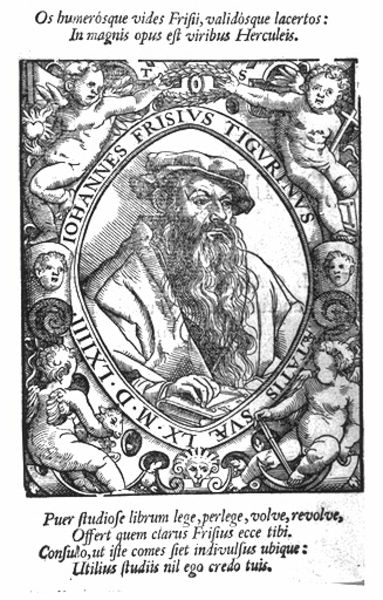
Titel: Bildnis des Johannes Fries
Künstler: Tobias Stimmer
Institution: (Seriendruck)
Schlagwörter: flügel, hand, mann, weiß, frisur, hut, profil, schwarz, zeichnung, ornament, bart, kappe, mütze, falten, gesicht, johannes, rahmen, vollbart, bild, bildnis, portrait, porträt, sonne, gewand, mantel, kind, brustbild, locken, fliegen, oval, rund, engel, holzschnitt, schrift, papier, grafik, graphik, baby, figuren, hat, men, people, kartusche, nose, robe, ernst, inschrift, datum, zahlen, name, schild, lamm, schaf, buch, kreuz, druck, druckgraphik, radierung, stich, kupfer, seite, schwarzweiß, text, buchstaben, schriftsteller, kranz, namen, wissenschaftler, buchdruck, umschlag, wappen, barett, halbprofil, halbporträt, angels, man, mittelalter, religiös, heiliger, eyes, herz, löwe, anker, schnecke, drawing, putten, kupferstich, black and white, putti, beard, cross, writing, wings, abbildung, friese, cape, latein, lateinisch, umschrift, reformation, book, seriendruck, lcoken, bard, boys, potrait, words, obal, latien, iohannes, frisius, johannes frisuiu tigurinus, johannes frisius tigurinus, hercules, tigurinus, puttchen, kranze, puer, rob, frisivs, wrods, puttimantel, johannes frisivs tigvrinvs